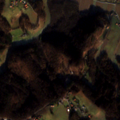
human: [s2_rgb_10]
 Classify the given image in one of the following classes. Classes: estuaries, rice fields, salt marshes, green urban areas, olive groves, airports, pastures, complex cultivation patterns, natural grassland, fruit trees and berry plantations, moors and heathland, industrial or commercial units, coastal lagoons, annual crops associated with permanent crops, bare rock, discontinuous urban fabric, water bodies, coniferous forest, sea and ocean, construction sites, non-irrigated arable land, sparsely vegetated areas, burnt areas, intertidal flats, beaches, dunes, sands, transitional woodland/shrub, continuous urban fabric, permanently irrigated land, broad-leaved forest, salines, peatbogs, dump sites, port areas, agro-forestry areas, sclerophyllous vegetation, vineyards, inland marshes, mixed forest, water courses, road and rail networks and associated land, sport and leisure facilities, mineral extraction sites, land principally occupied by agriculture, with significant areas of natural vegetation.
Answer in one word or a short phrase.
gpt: non-irrigated arable land, complex cultivation patterns, land principally occupied by agriculture, with significant areas of natural vegetation, broad-leaved forest, mixed forest